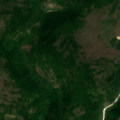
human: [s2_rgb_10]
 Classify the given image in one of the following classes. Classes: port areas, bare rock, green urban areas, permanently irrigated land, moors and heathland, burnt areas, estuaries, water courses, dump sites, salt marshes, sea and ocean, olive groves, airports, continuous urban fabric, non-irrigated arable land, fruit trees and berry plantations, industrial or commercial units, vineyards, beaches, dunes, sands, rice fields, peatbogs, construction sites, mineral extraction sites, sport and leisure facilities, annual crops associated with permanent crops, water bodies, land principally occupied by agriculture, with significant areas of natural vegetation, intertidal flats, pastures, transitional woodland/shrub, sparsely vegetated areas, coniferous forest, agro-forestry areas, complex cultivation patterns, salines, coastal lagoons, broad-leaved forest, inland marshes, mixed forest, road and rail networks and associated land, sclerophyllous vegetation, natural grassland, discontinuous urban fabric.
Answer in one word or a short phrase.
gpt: complex cultivation patterns, broad-leaved forest, natural grassland, transitional woodland/shrub